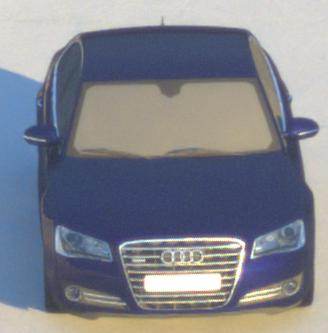
Make: Audi
Model: A8 D4
Model produced from: 2009
Model produced until: 2017
Doors: 4
Color: blue
Road condition: dry road
Daytime: sunrise or sunset
Contrast: medium contrast